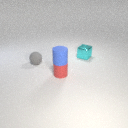
small red rubber cylinder in front of small gray rubber sphere